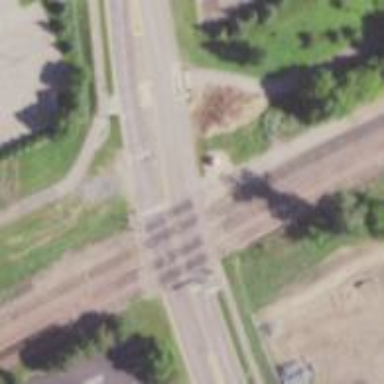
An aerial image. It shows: Crossing for the railway.